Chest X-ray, AP view. Patient: 52 years old, sex M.
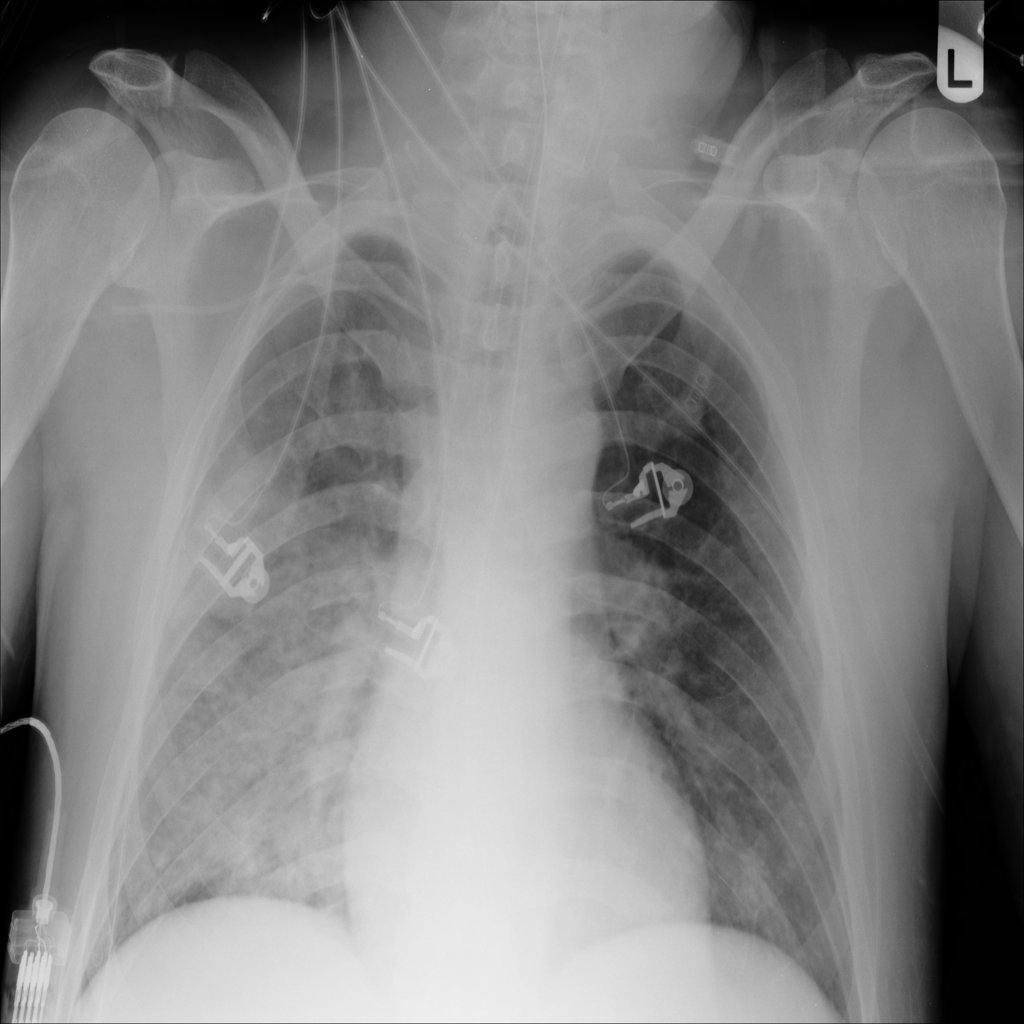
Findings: Infiltration